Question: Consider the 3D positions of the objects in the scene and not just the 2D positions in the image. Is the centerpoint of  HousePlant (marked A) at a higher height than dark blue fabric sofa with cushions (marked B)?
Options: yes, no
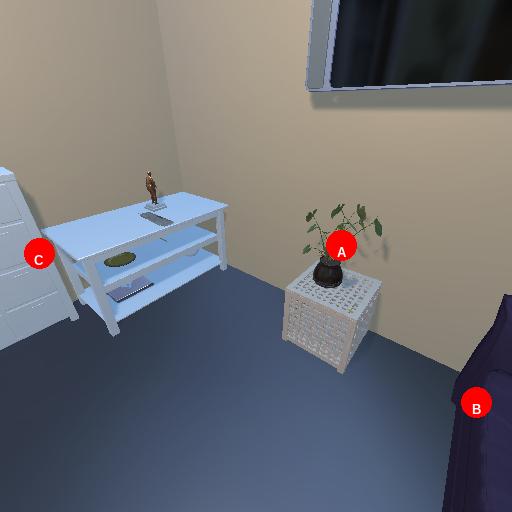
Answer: yes